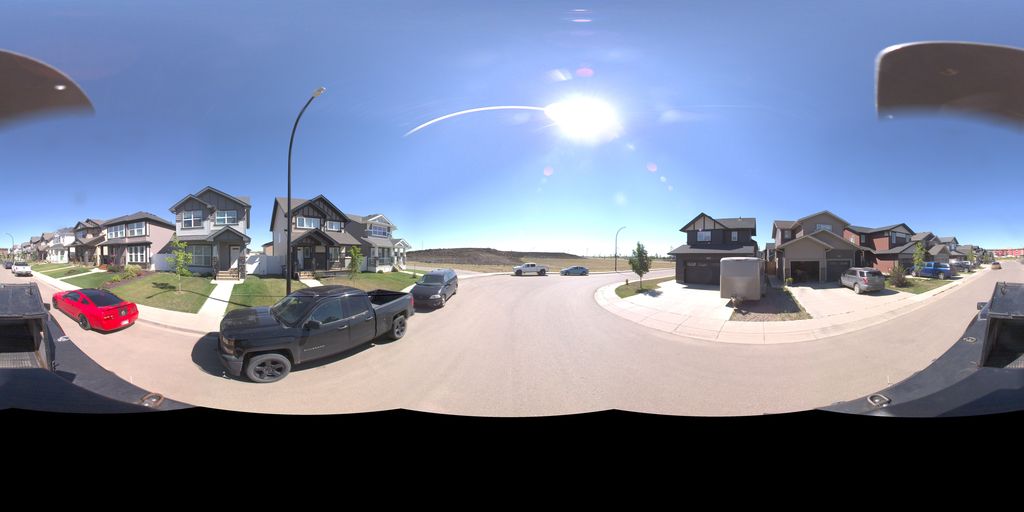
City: saskatoon